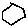
Label: hexagon